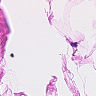
Metastatic tissue present: no